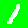
Digit: 1